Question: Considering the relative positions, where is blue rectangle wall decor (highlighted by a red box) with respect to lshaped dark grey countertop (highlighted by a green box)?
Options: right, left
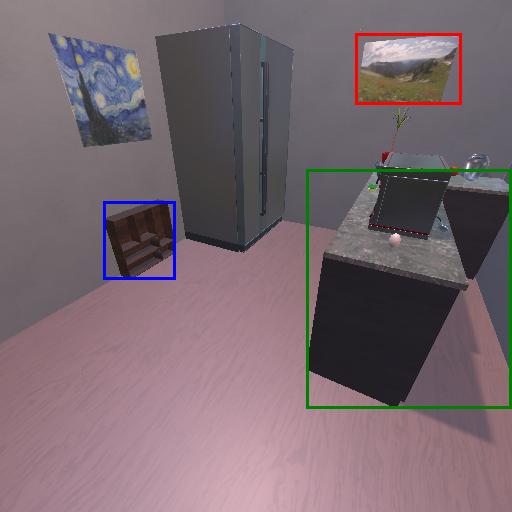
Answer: right